I will show an image sequence of human cooking. I have annotated the images with numbered circles. Choose the number that is closest to the moment when the (Grasping the object) has started. You are a five-time world champion in this game. Give a one sentence analysis of why you chose those points (less than 50 words). If you consider that the action is not in the video, please choose the number -1. Provide your answer at the end in a json file of this format: {"points": []}
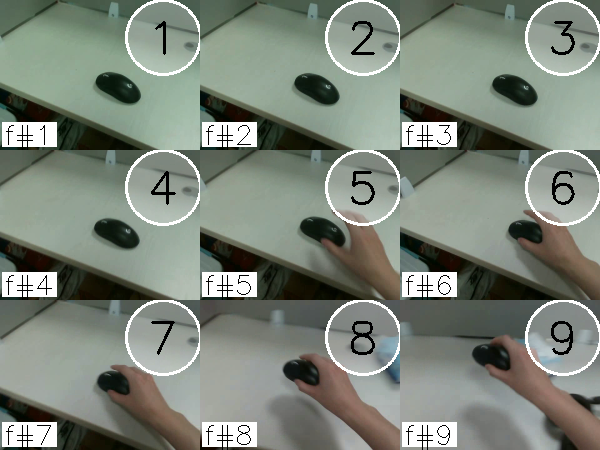
Frame 7 shows the clearest moment of hand-object contact.
{"points": [7]}